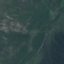
Land use / land cover class: HerbaceousVegetation